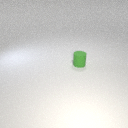
small green rubber cylinder